Aerial crown-view tile of a tropical tree (Barro Colorado Island, Panama), acquired 20250414:
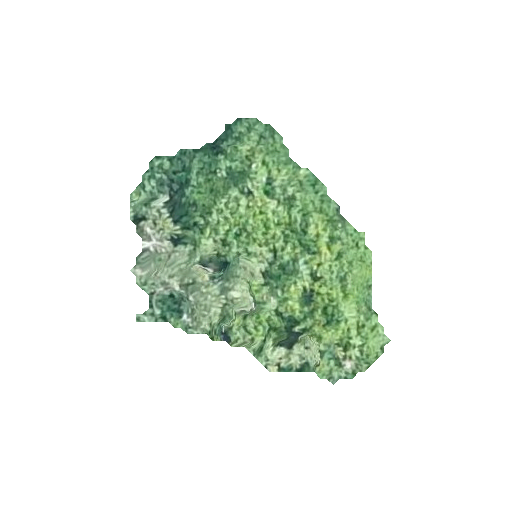
Species: Cecropia insignis
GBIF accepted scientific name: Cecropia insignis
Crown area: 66.491 m²